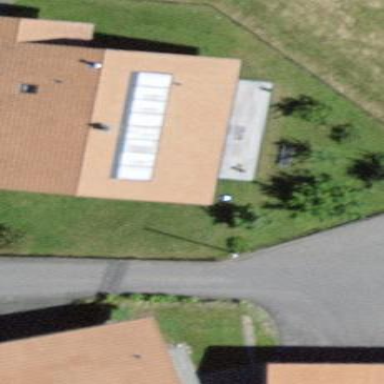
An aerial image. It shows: Gabled roof on residential building.